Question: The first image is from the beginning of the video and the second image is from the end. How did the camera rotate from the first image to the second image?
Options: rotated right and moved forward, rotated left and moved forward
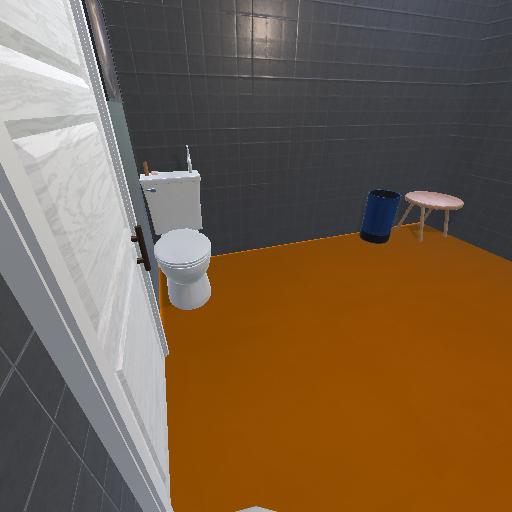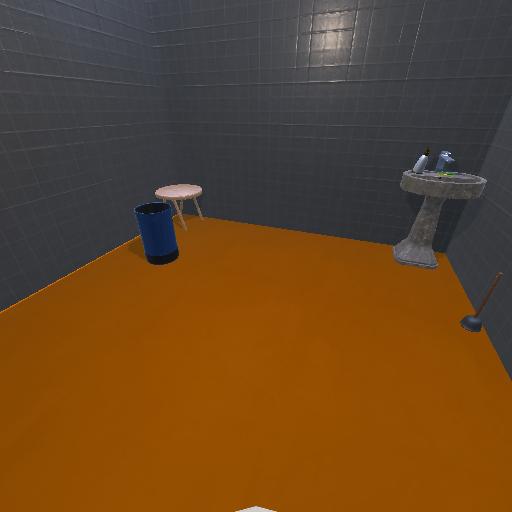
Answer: rotated right and moved forward